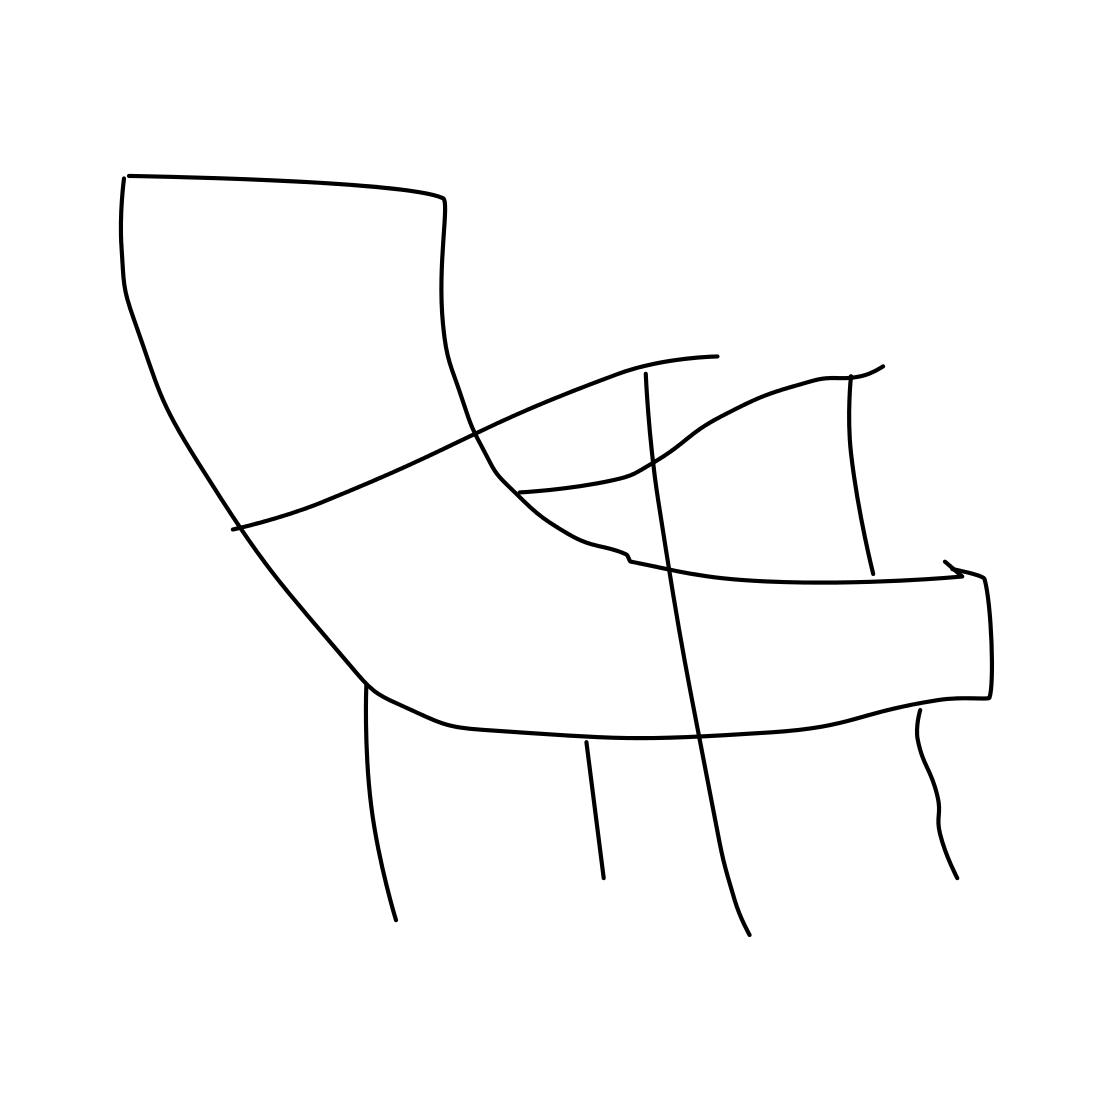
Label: armchair